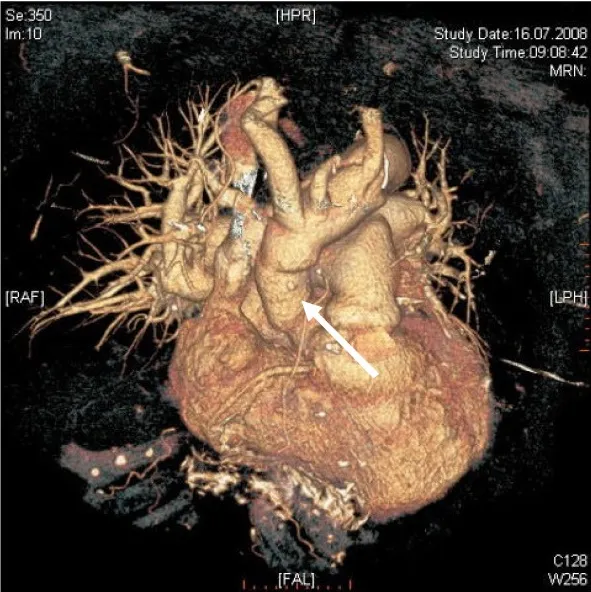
Three-dimensional volume rendered image showing the postoperative result after one month.
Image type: radiology (ct)